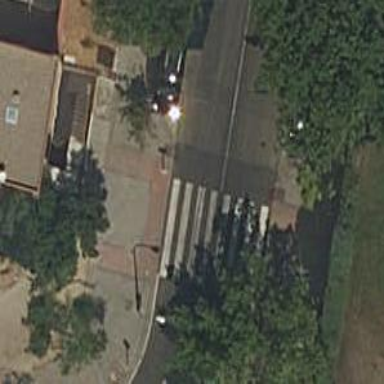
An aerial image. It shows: Marked crossing on the road.